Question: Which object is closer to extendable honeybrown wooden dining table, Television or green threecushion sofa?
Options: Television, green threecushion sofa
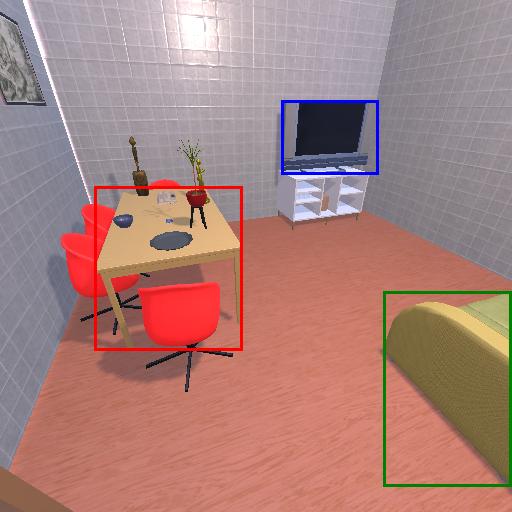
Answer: Television